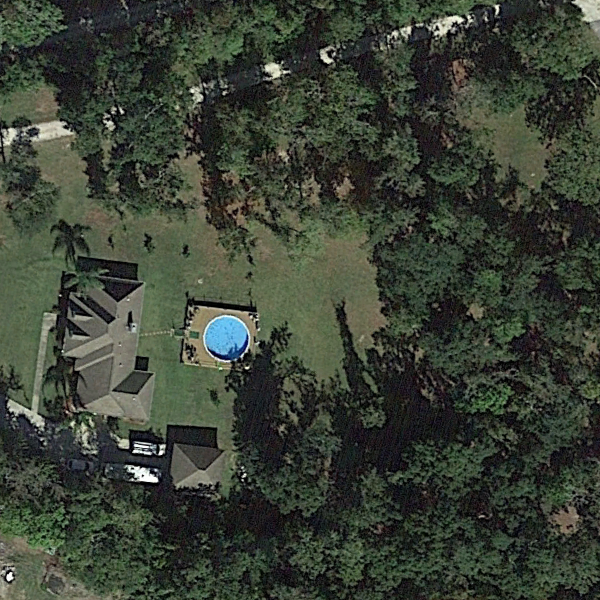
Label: SparseResidential